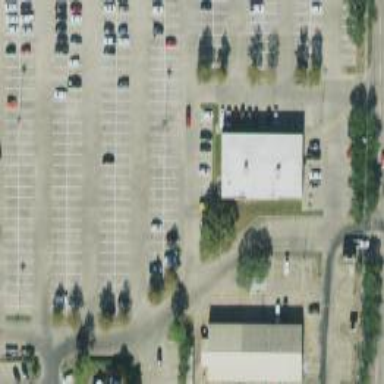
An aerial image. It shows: Parking space.